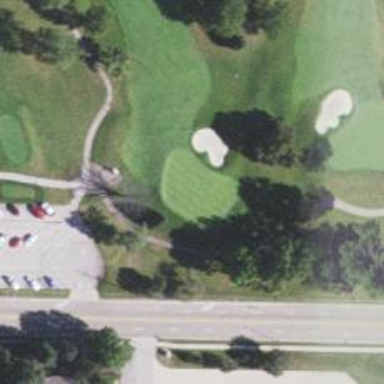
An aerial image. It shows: Golf hole.